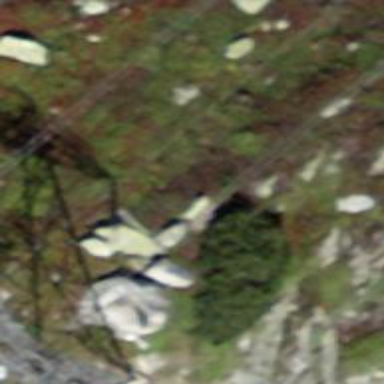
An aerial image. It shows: Three power lines with cables.